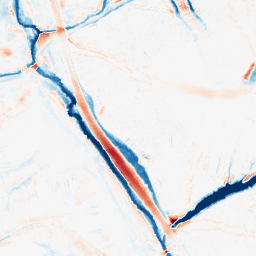
Category: morphological
Decomposition family: tophat_combined
Decomposition parameters: size: 10
Upsampling method: quadratic
Upsampling parameters: scale: 2
Upsampling scale: 2